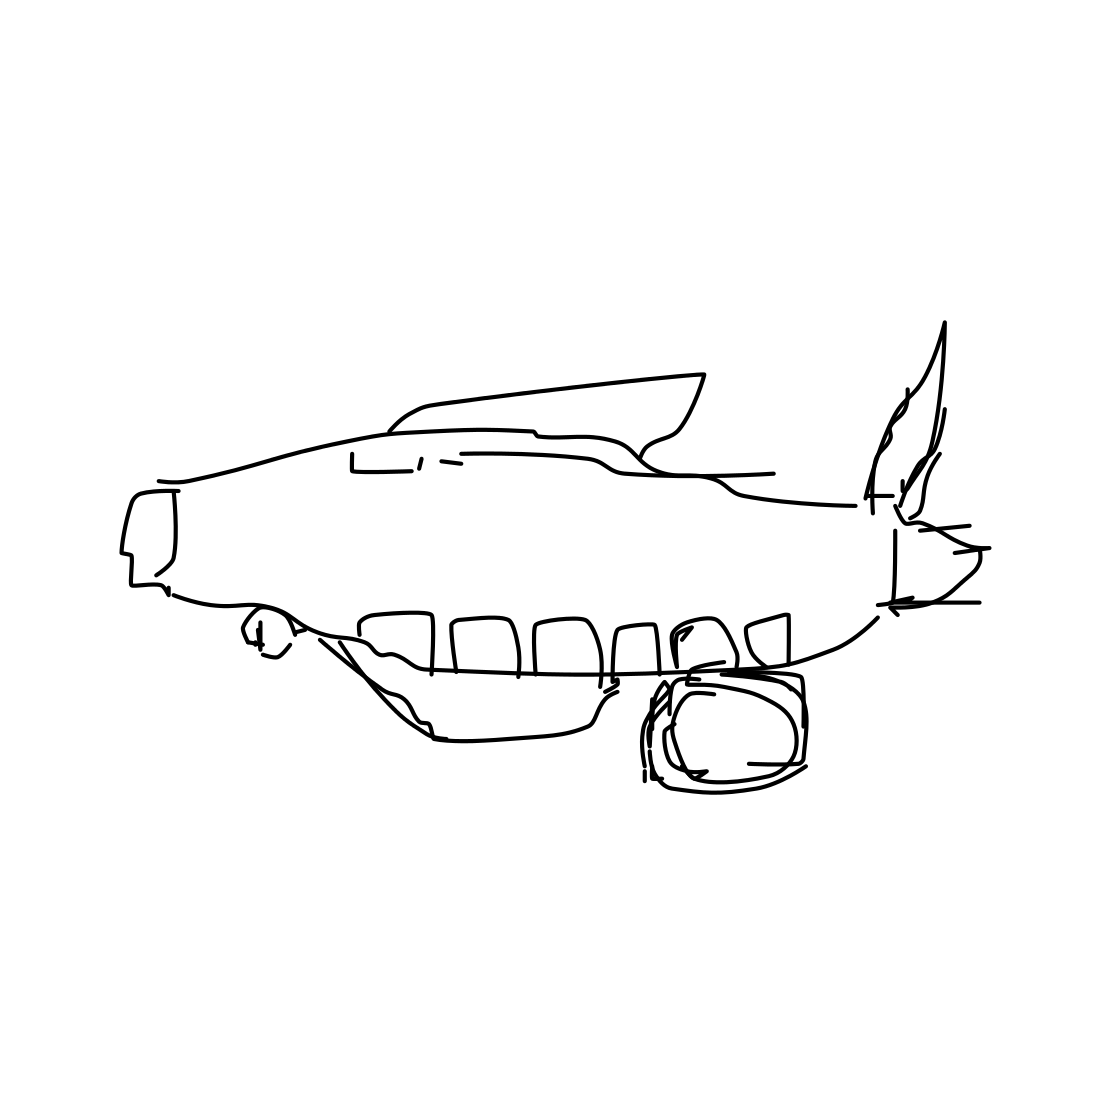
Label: airplane